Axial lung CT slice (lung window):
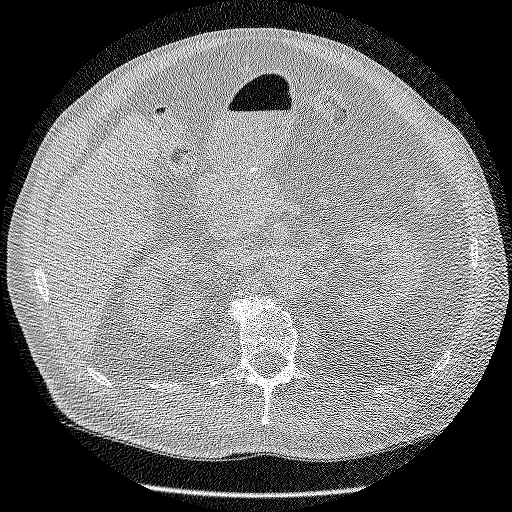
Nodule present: no